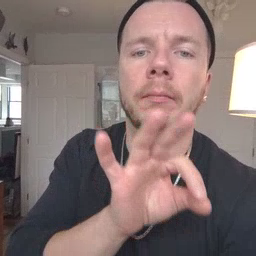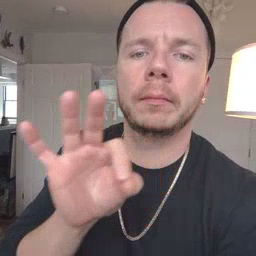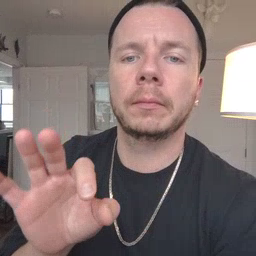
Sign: frenchfries